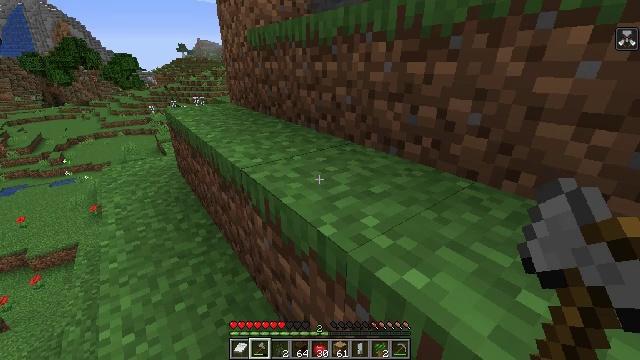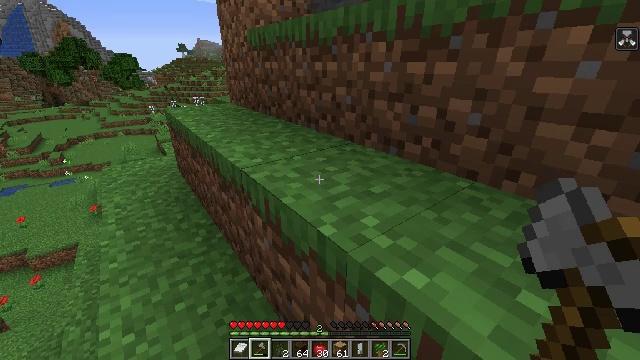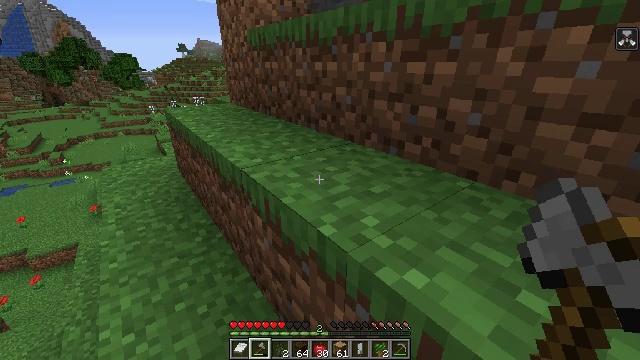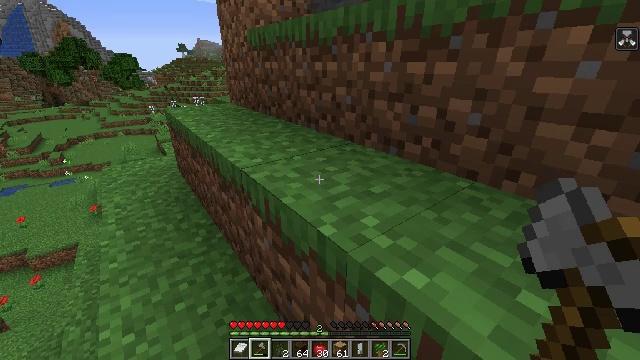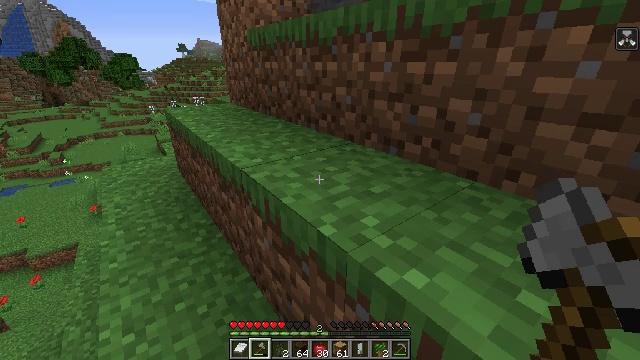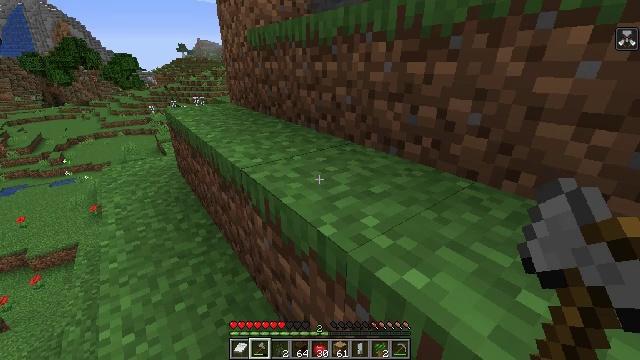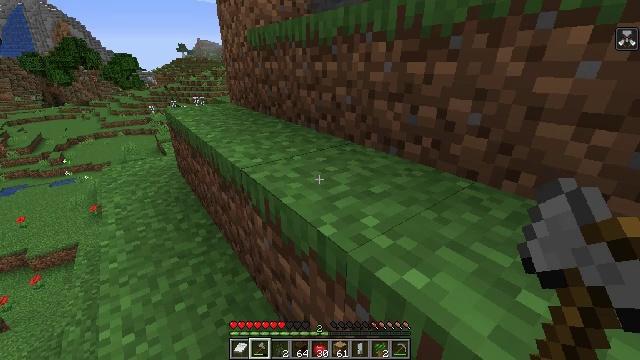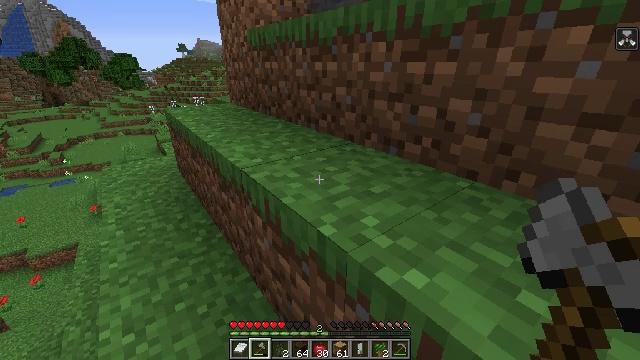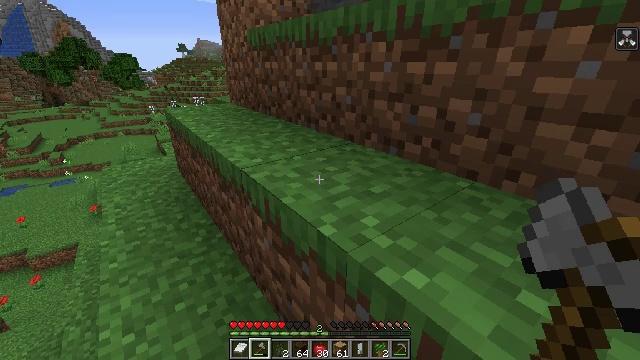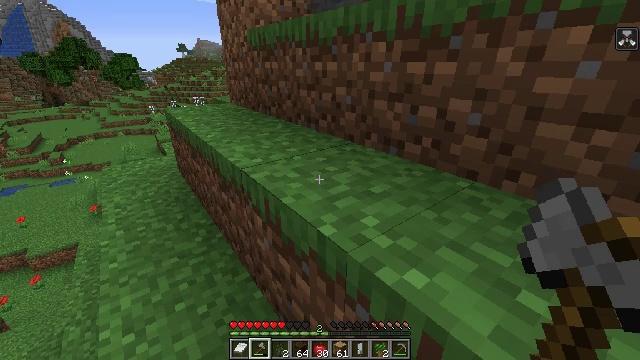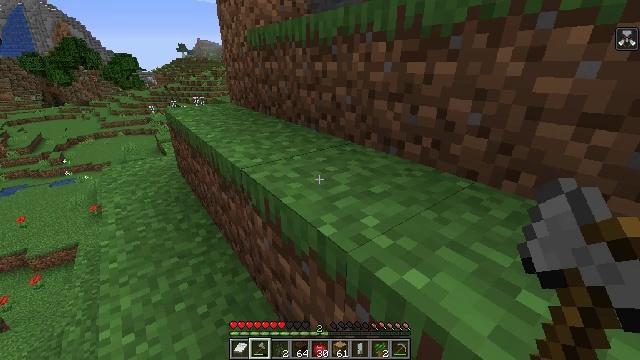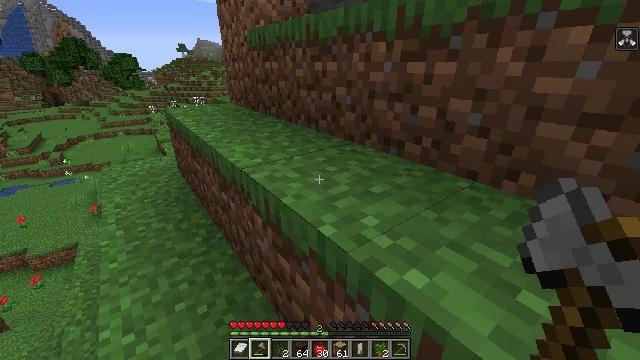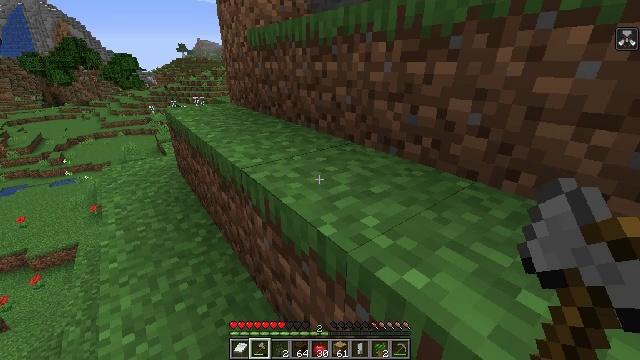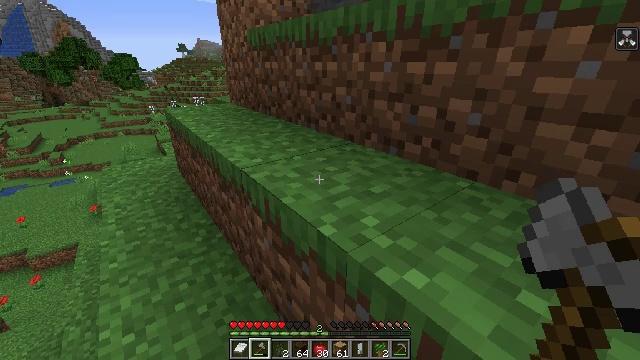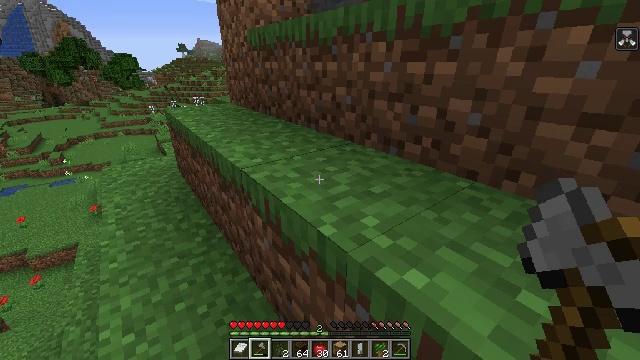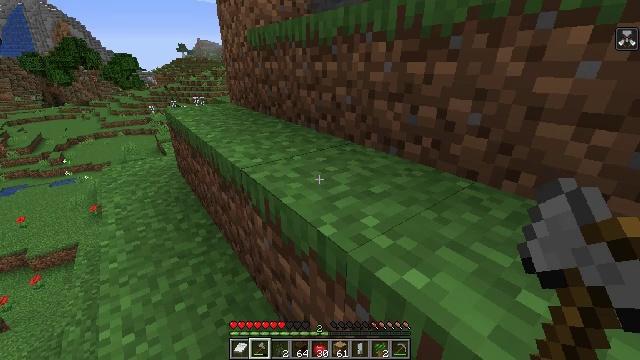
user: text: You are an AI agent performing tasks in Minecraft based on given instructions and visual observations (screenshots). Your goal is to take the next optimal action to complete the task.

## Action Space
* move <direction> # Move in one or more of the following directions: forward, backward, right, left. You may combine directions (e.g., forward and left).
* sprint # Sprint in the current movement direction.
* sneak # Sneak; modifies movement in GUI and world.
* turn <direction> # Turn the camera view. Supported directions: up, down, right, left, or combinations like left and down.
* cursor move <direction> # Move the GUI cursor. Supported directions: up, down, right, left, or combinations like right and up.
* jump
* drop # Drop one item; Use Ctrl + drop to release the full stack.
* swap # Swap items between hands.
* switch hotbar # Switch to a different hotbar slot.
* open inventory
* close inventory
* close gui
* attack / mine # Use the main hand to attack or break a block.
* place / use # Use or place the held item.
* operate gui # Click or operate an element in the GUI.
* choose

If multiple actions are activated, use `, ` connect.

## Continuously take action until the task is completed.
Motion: motion action
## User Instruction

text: Use shears to efficiently mine dark oak leaves.
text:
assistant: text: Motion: no_op
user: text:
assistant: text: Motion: no_op
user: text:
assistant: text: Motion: no_op
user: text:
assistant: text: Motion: no_op
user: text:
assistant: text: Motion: no_op
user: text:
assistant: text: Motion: no_op
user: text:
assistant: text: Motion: no_op
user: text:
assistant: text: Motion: no_op
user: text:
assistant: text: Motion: no_op
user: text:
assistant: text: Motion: no_op
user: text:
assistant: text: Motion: no_op
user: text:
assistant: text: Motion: no_op
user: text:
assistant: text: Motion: no_op
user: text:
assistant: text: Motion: no_op
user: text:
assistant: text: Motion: no_op
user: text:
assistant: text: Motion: no_op
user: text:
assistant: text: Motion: no_op
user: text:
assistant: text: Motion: no_op
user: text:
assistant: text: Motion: no_op
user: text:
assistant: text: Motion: no_op
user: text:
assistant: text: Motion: no_op
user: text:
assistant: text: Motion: no_op
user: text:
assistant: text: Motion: no_op
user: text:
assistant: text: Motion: no_op
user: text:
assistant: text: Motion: no_op
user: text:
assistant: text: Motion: no_op
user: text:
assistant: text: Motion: no_op
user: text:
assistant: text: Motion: no_op
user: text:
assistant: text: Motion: no_op
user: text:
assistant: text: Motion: no_op